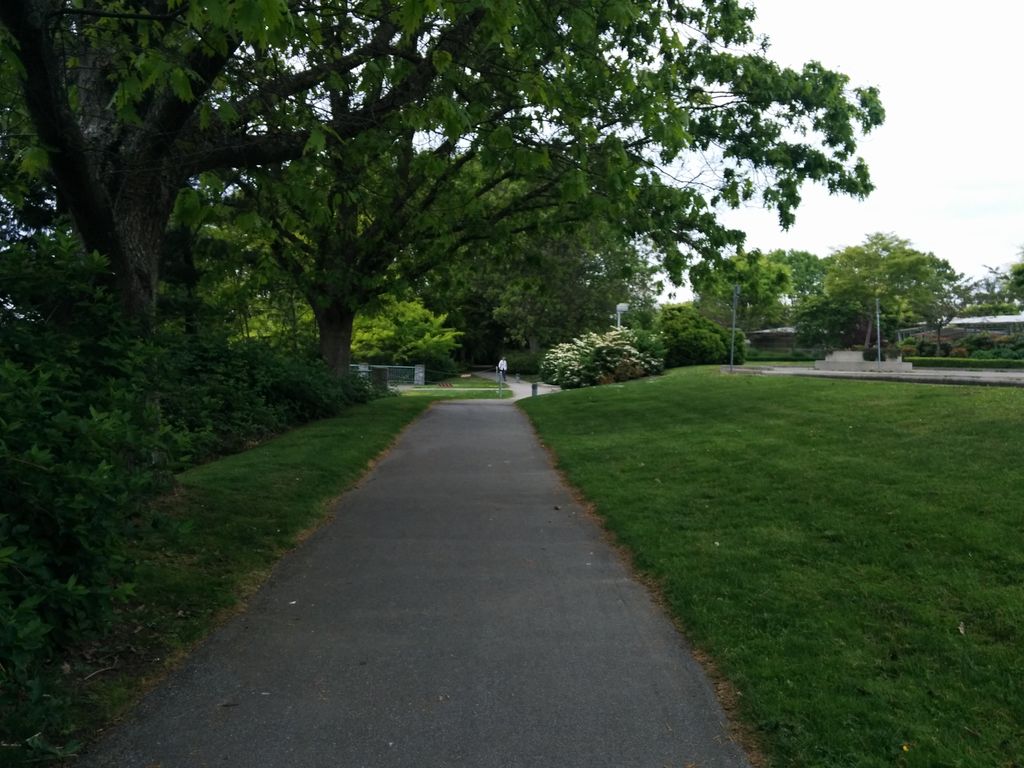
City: vancouver